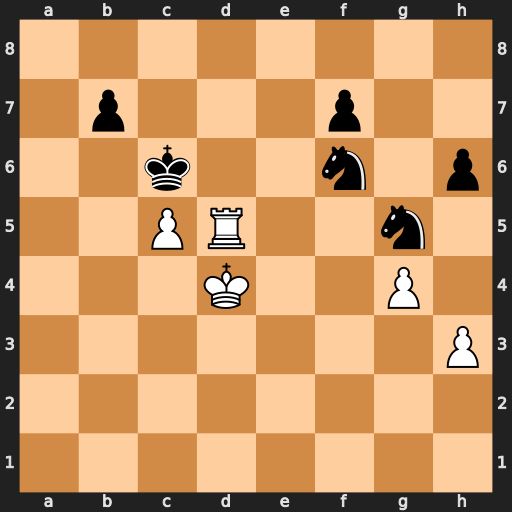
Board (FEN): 8/1p3p2/2k2n1p/2PR2n1/3K2P1/7P/8/8
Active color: w
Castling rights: -
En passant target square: -
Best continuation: Rd6+ Kc7 Rxf6